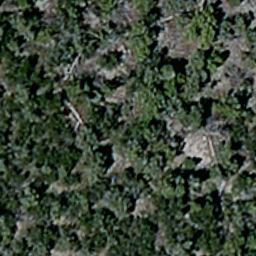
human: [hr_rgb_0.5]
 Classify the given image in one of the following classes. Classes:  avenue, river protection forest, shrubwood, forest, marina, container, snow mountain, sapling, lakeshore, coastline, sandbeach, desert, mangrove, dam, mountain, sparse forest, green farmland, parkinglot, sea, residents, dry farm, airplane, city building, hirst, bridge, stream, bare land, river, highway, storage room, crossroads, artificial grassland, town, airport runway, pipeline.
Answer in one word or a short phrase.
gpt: sparse forest